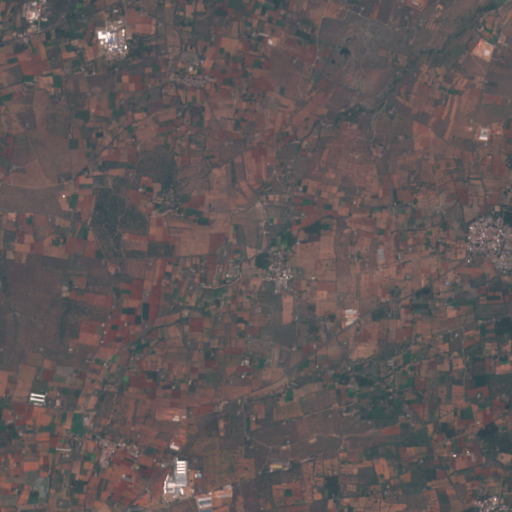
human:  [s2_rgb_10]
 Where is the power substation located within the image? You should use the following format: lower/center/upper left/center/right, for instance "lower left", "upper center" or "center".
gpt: The power substation is located in the lower center of the image.
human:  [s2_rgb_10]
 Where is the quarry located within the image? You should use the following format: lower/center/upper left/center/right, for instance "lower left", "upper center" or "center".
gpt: There is no quarry in the image.